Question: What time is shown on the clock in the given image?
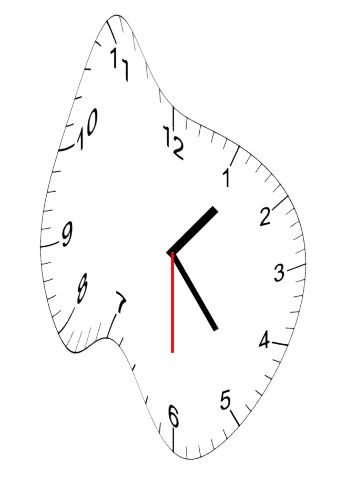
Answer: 01:23:30